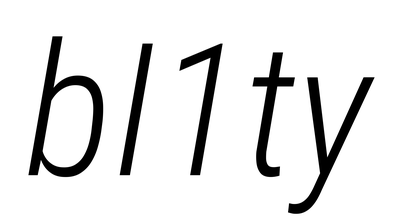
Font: Roboto-Italic_Condensed_Light_Italic